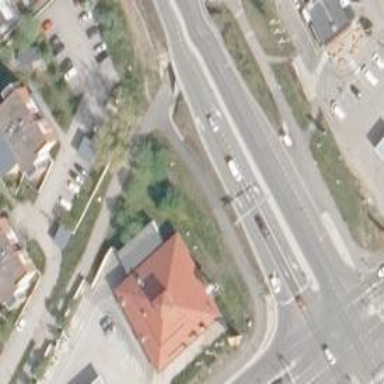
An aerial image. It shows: Fast food restaurant with unique quadruple saltbox roof shape.